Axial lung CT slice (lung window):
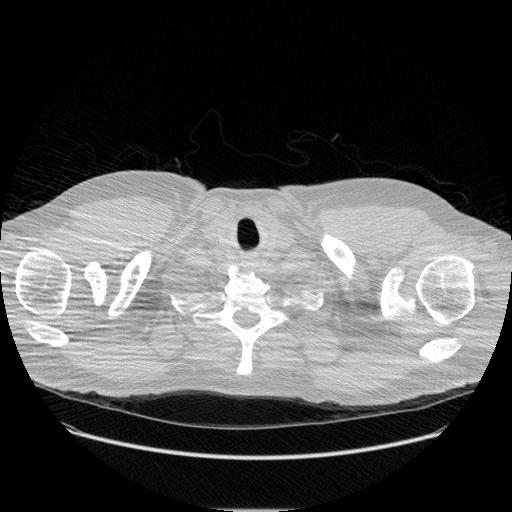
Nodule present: no